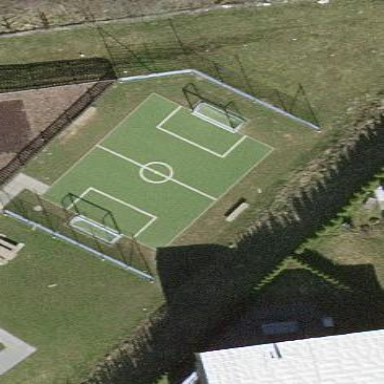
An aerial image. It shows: Soccer pitch for outdoor sports and leisure activities.